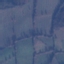
Label: Pasture